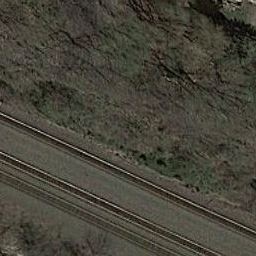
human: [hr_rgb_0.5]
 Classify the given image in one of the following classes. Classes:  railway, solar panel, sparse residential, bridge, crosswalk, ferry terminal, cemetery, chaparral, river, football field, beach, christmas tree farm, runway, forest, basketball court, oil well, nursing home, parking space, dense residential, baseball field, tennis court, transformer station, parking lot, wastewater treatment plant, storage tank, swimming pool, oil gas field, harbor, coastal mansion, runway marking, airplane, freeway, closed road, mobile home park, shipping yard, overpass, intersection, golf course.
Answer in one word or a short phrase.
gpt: railway